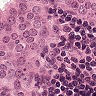
Metastatic tissue present: yes